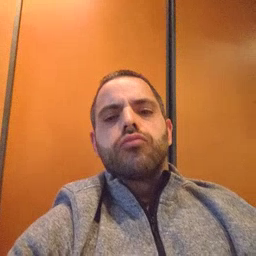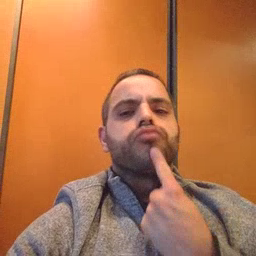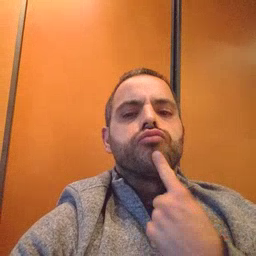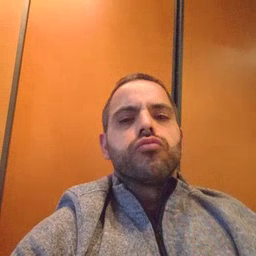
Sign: say